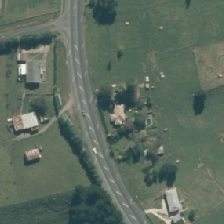
Land cover: urban_build_up